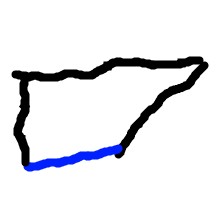
Shape: trapezoid